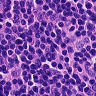
Metastatic tissue present: no